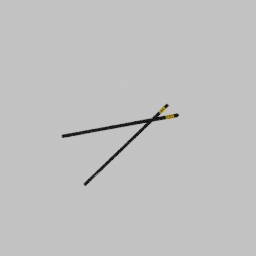
Label: tools